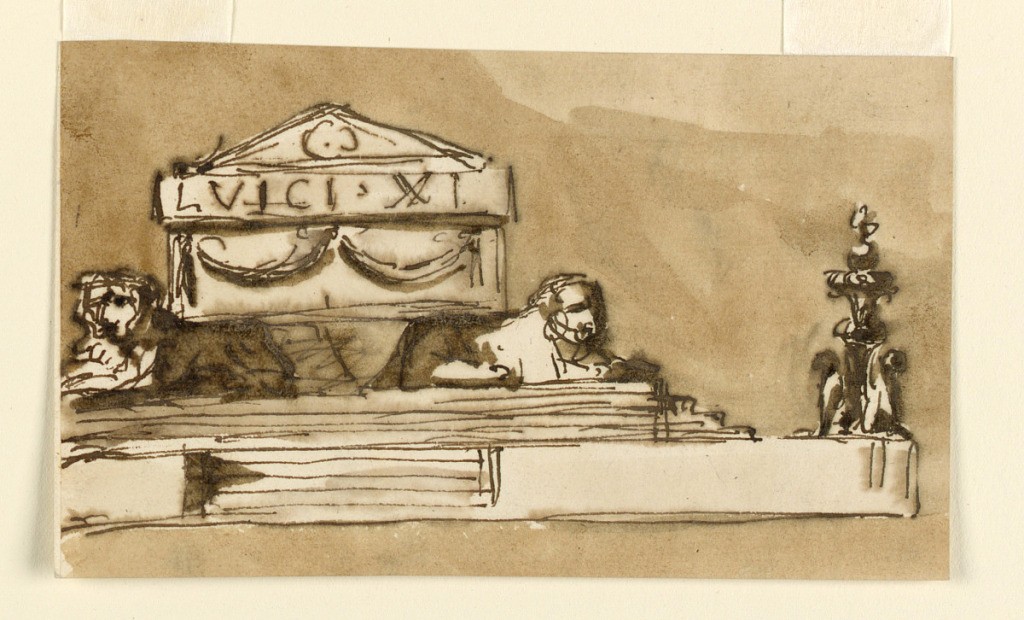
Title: Monument of King Louis XVI of France
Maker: Giuseppe Barberi, Italian, 1746–1809
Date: ca. 1795
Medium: Pen and brown ink, brush and brown wash on lined off-white laid paper
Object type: Drawing
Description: Below is a base, with steps in the center and candelabra above the corners, only the right one being visible. On top of steps are three diagonally crouching lions, supporting a rectangular sarcophagus. Its front is decorated with festoons. Pyramidal cover. The feet of the lion at left at the front are not visible.